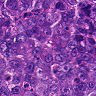
Metastatic tissue present: yes